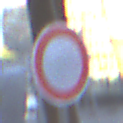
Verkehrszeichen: VerbotFahrzeugeAllerArt
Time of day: SunriseSunset
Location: Outdoor (Urban)
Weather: Clear
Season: NotSpecified
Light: Natural